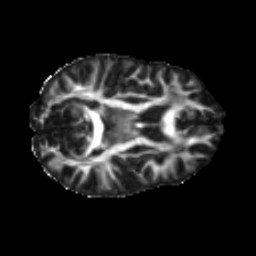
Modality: FA
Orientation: axial
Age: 21
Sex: female
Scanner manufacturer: ge
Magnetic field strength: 3 T
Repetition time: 7.8 s
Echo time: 0.0606 s